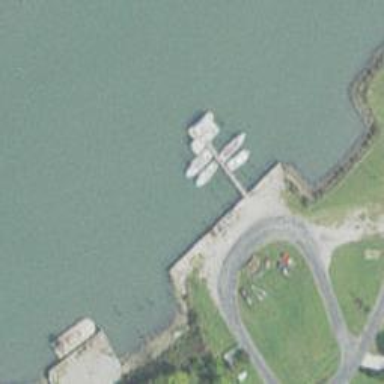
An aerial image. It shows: Man-made pier.